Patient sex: F
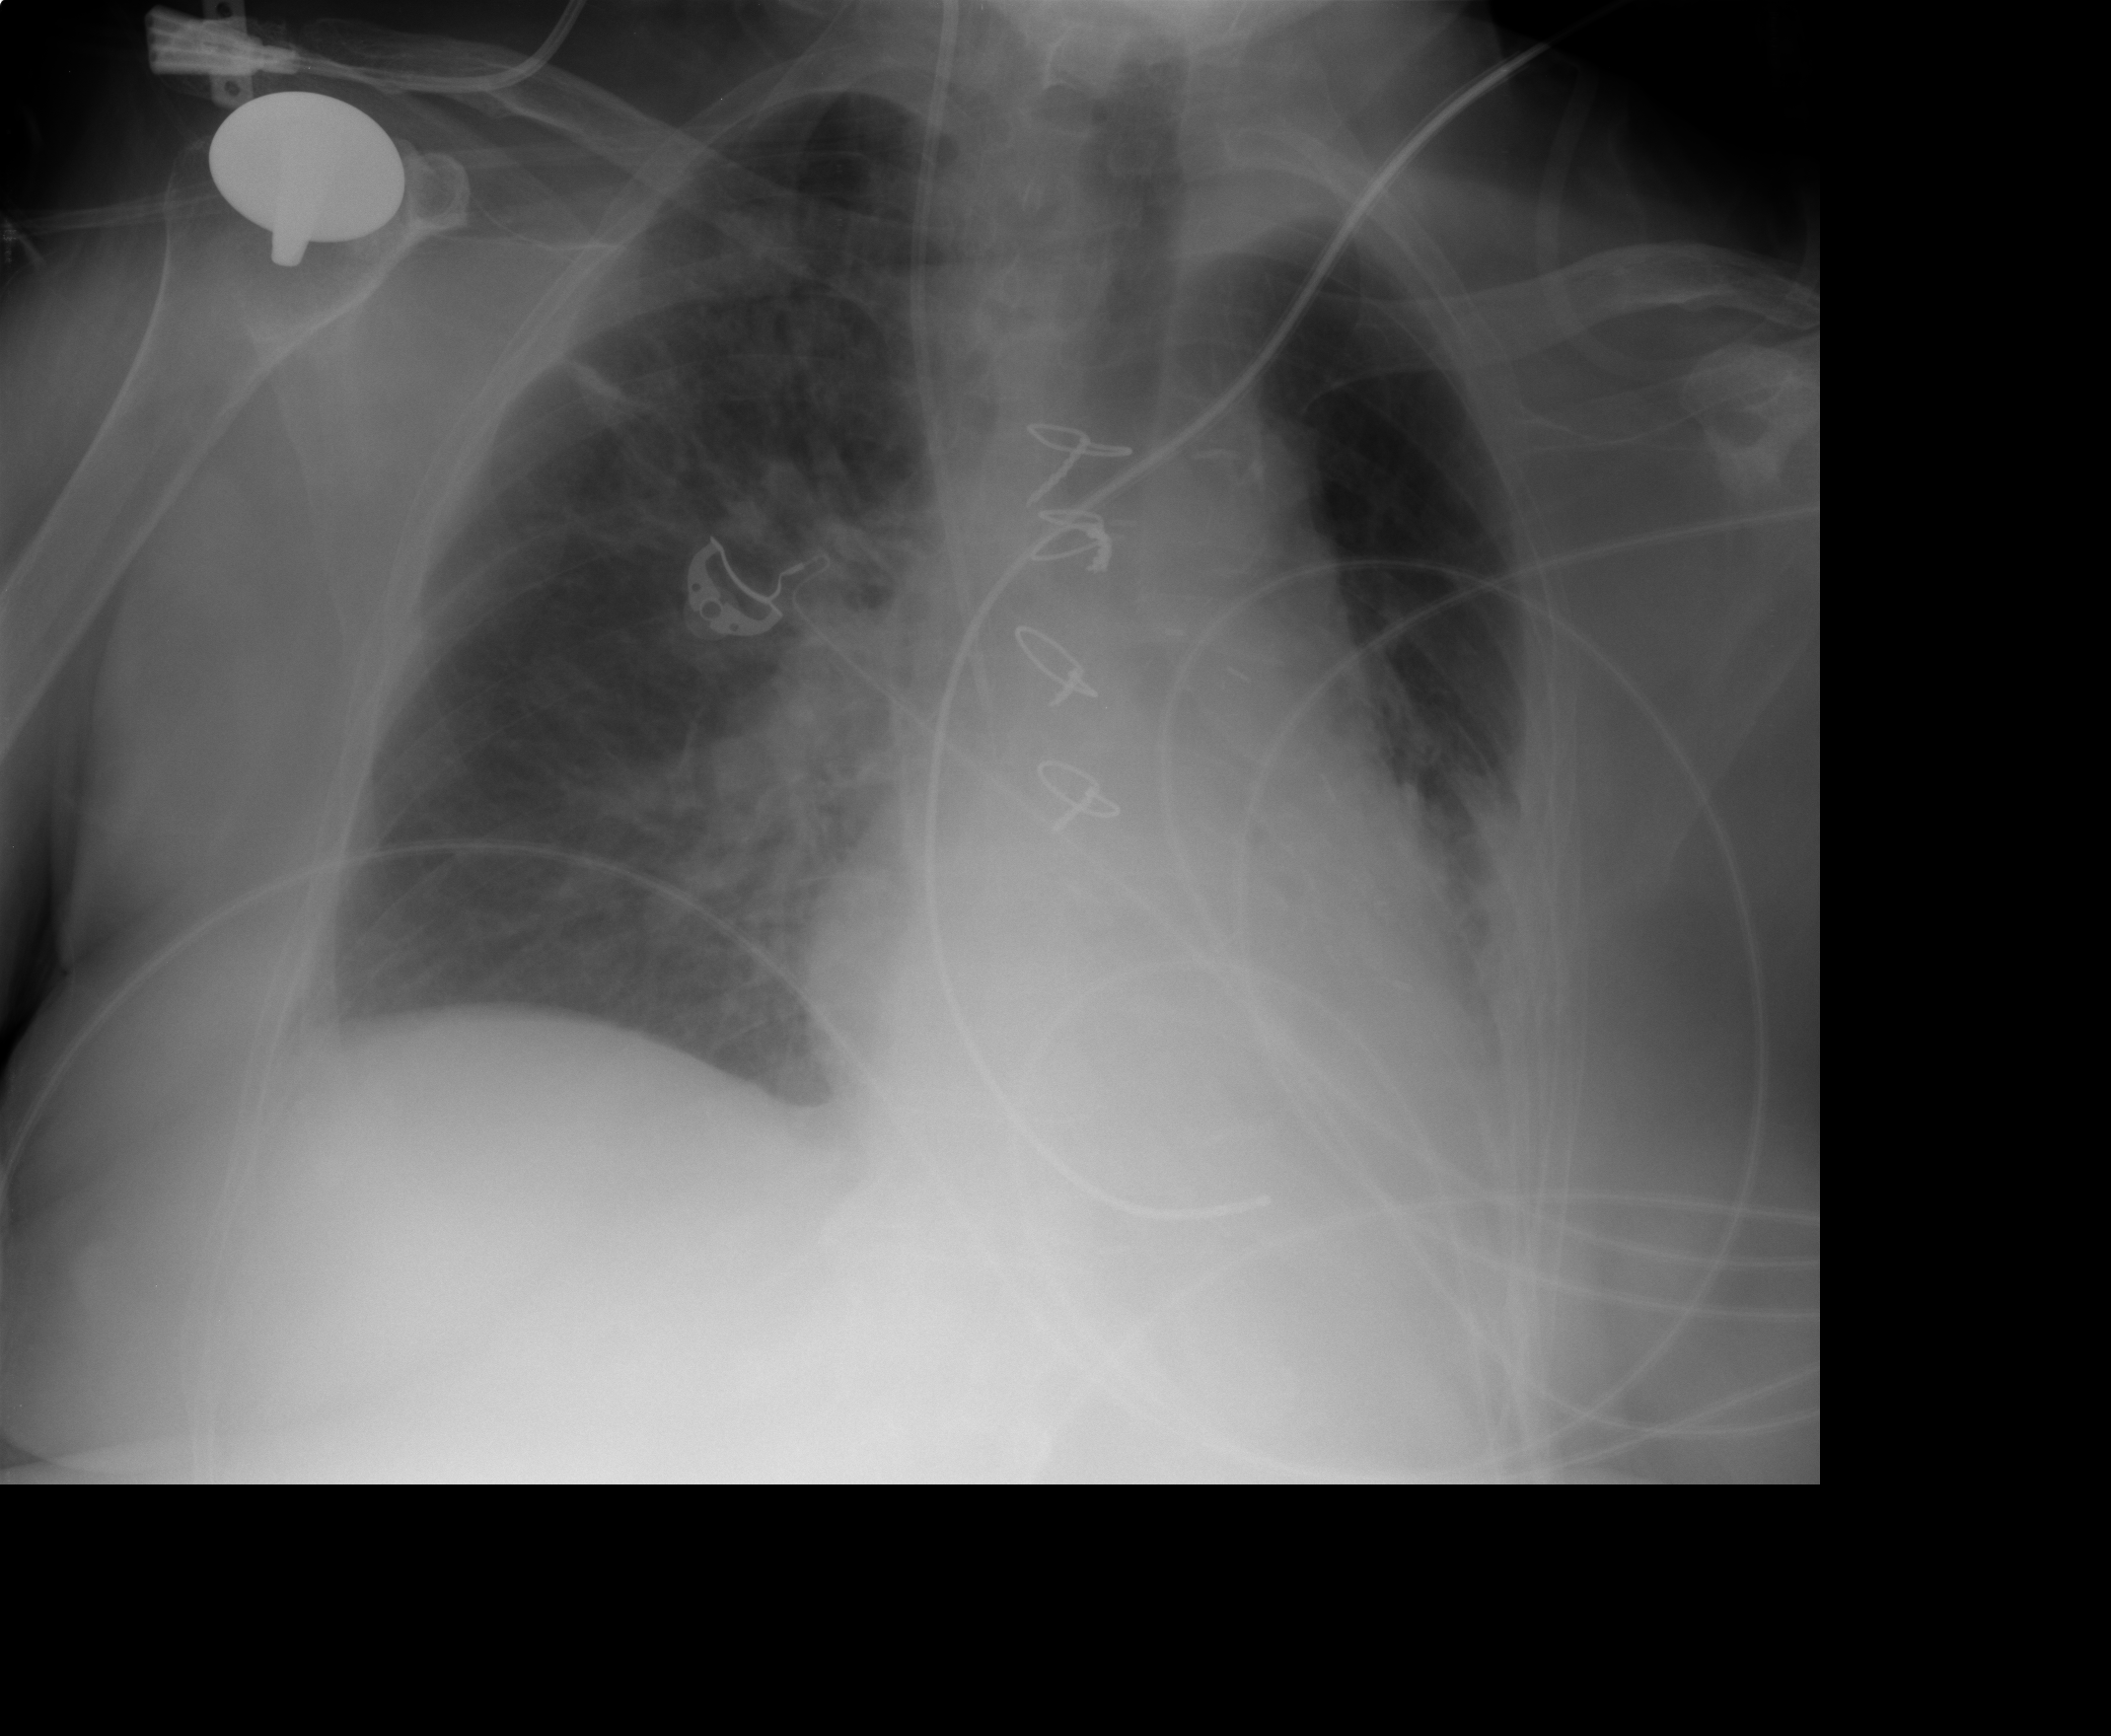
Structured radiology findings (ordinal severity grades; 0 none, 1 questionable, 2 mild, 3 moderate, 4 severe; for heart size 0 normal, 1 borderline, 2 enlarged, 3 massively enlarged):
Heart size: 2
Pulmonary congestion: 2
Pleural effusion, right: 0
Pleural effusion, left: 1
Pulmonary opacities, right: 2
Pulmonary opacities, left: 0
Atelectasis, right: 0
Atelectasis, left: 2